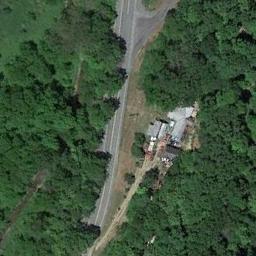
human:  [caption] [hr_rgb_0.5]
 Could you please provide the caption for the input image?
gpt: The freeway goes through the forest and a house .

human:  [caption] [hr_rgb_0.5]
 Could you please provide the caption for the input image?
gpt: A freeway with a small bend goes through the forest with some houses .

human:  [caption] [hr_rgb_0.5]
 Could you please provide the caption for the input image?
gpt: There are only two cars on the winding highway .

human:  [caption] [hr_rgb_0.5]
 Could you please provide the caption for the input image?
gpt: There are large green forests around the freeway, And there are several buildings in the forest .

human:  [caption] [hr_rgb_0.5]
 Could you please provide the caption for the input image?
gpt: There are many green trees and some buildings beside the freeway .